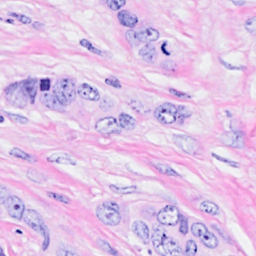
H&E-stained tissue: Breast